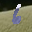
Label: 6